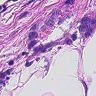
Metastatic tissue present: yes